Interaction volume radius: 10 \u00c5
Interaction volume height: 10 \u00c5
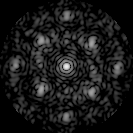
Disorder parameter: 0.4555